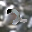
Label: 2